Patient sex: M
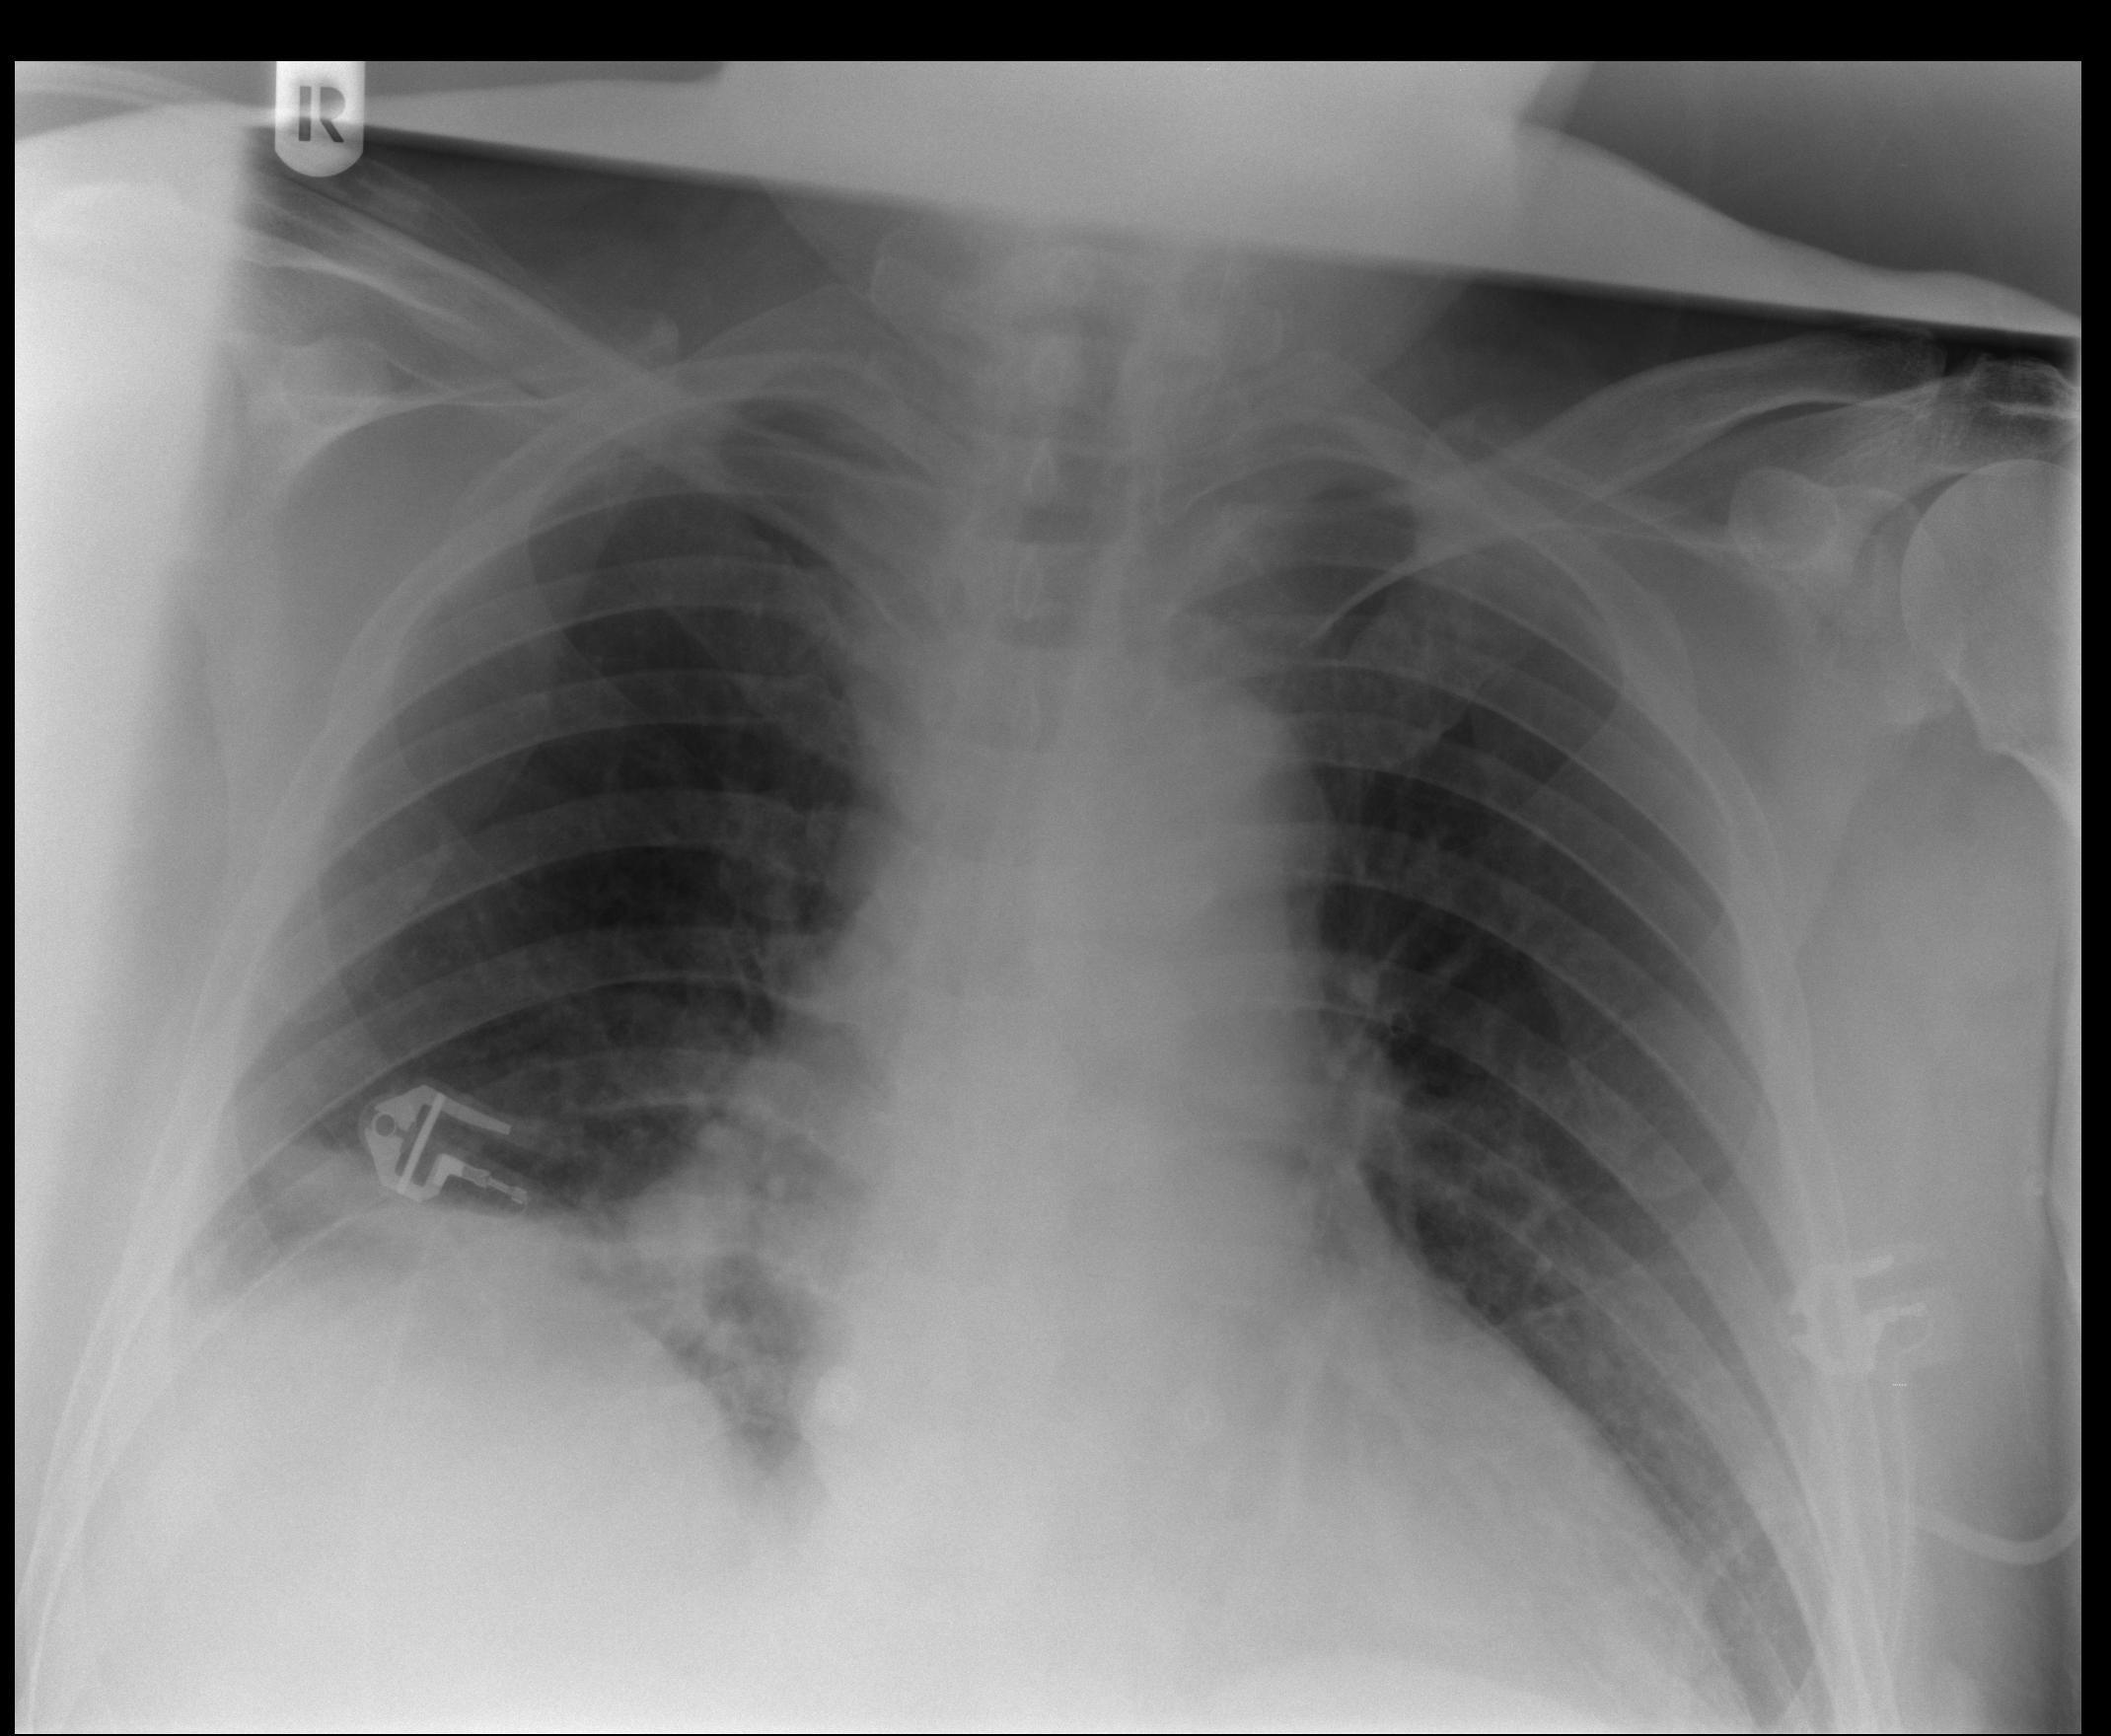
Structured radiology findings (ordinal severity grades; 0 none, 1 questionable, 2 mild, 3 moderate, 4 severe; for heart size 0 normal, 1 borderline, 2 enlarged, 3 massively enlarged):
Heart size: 2
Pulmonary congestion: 1
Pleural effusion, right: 1
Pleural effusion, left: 0
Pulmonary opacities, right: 0
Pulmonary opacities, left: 0
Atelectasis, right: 2
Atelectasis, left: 2